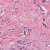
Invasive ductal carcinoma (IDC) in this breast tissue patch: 1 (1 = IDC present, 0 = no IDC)